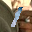
Label: 1